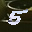
Label: 5